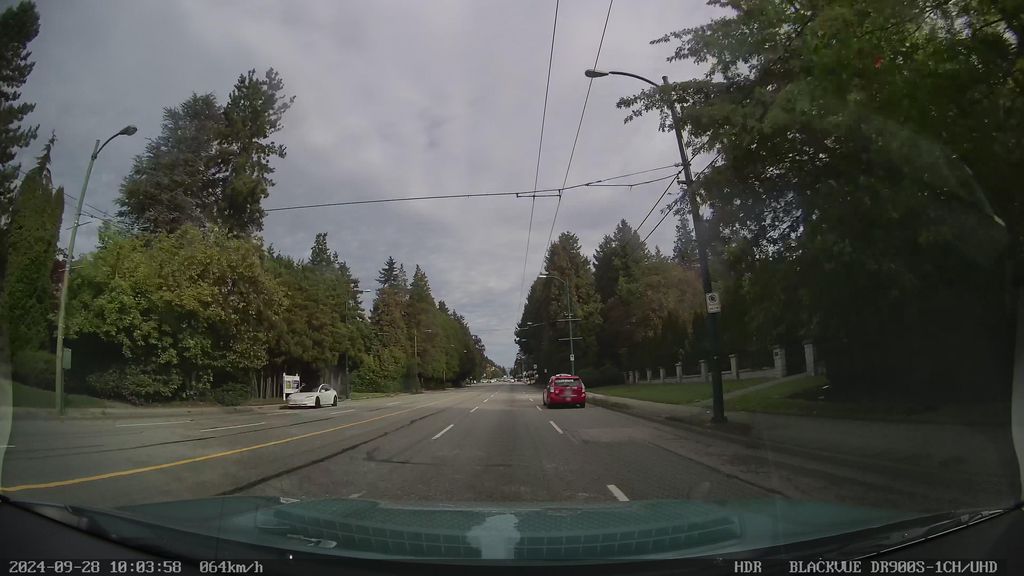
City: vancouver